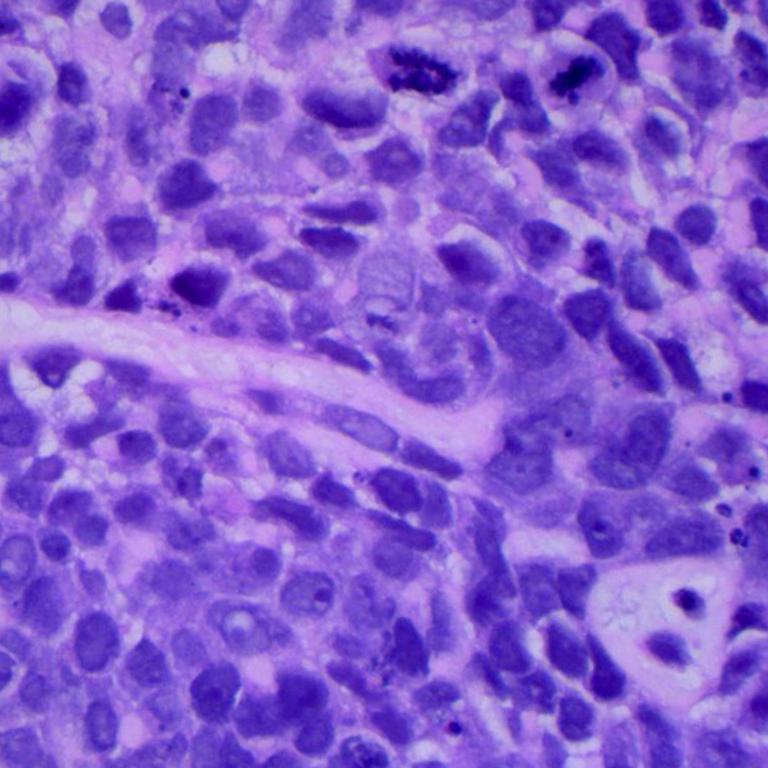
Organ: lung
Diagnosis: squamous carcinomas